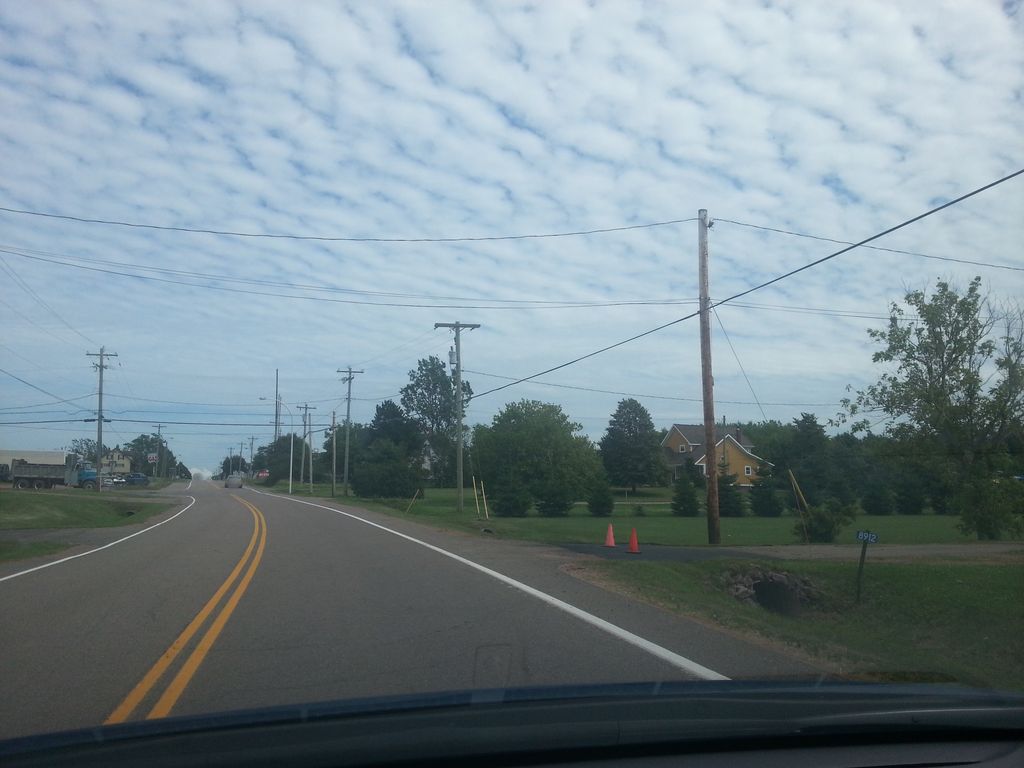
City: charlottetown